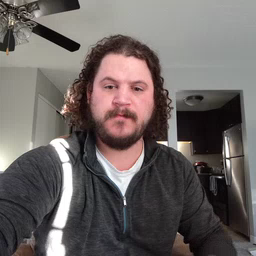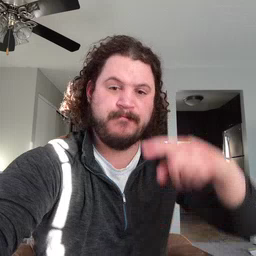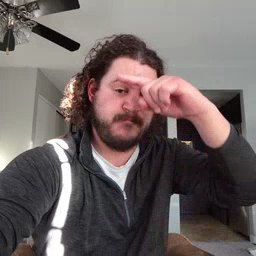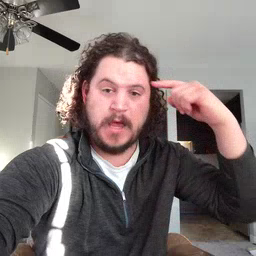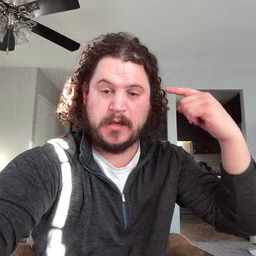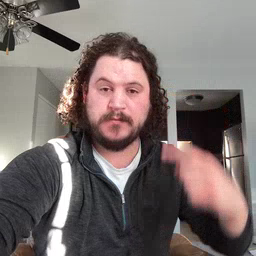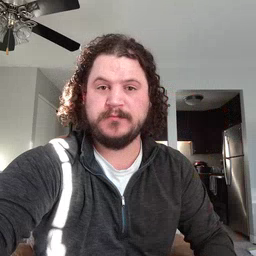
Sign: black